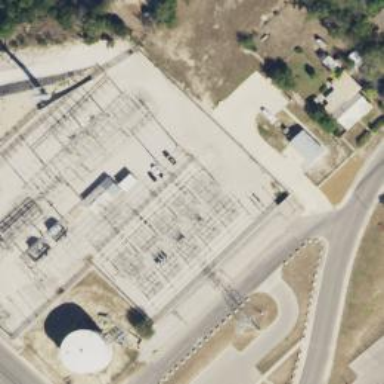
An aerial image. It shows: Switch for power supply.